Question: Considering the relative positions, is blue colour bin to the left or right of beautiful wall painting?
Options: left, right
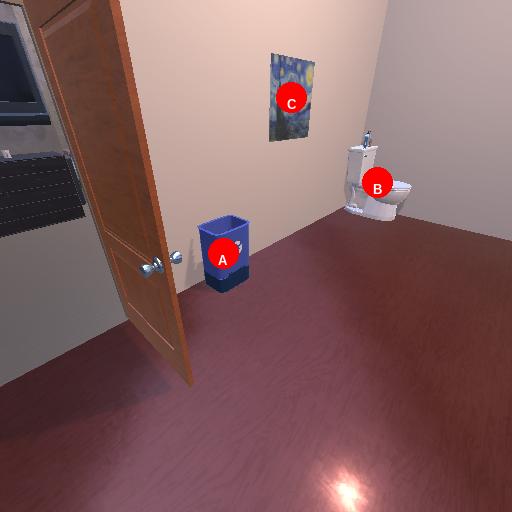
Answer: left